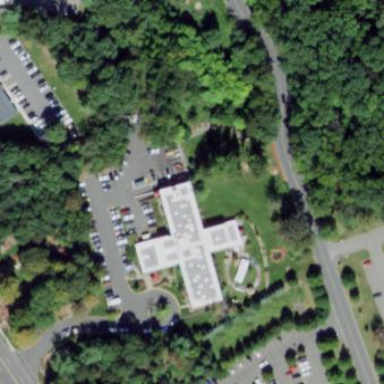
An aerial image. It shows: Commercial building that serves as nursing home.